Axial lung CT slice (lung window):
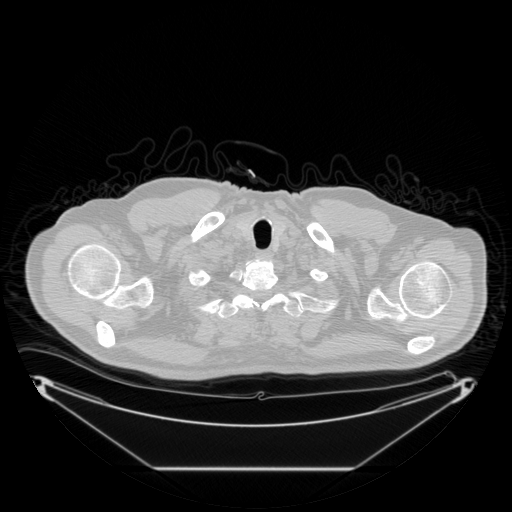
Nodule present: no